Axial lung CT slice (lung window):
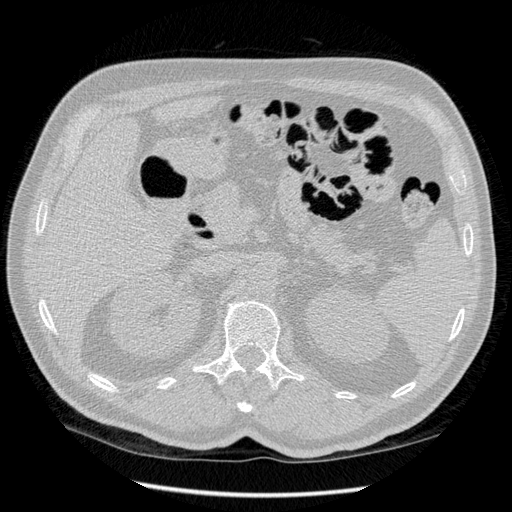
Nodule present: no